Question: Is there a way to increase the size of the textbox fields in the advanced searching of jqgrid. The final textbox is squished for some reason. I have inserted an image to show this.

Here is the code
'''
grid2 = $('#BillInformation').jqGrid({
...
{ name: 'DOS_From', index: 'DOS_From', width: 150, align: 'center',
searchoptions: { sopt: ['eq', 'ne', 'lt', 'le', 'gt', 'ge'],
dataInit: function (elem) {
$(elem).datepicker({
showButtonPanel: true, changeMonth: true, changeYear: true,
showAnim: 'drop'
})
}
}
},
...
});
'''
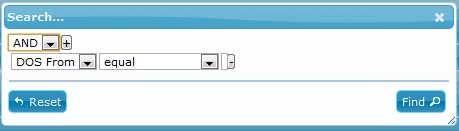
Answer: You can define the 'size' attribute of the textbox fields from the Advanced Searching dialog by adding the corresponding property of the <URL> option of the 'colModel'. For example:
'''
searchoptions: {size: 20}
'''